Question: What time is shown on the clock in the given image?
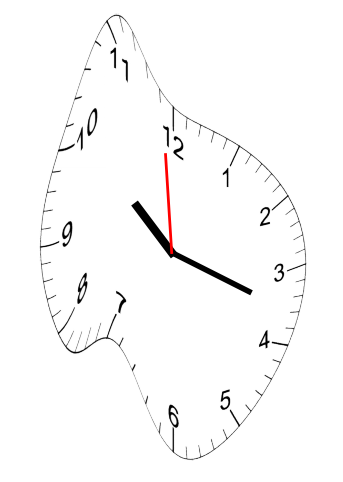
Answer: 10:17:59